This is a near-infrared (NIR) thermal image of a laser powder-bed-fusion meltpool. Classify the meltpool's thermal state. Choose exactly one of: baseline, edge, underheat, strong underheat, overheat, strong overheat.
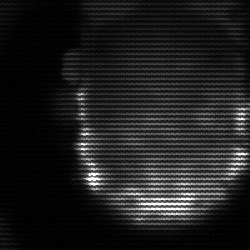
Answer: baseline